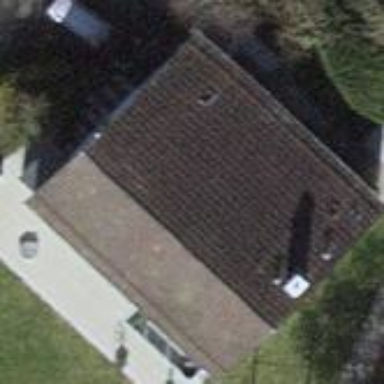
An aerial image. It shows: Detached building with gabled tile roof.